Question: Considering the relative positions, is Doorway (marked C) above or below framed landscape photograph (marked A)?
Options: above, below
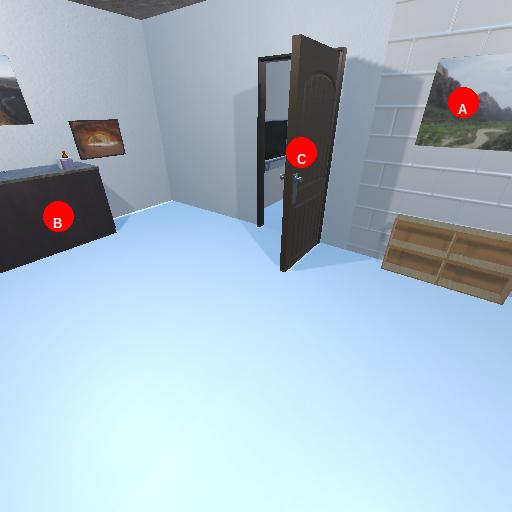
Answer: above